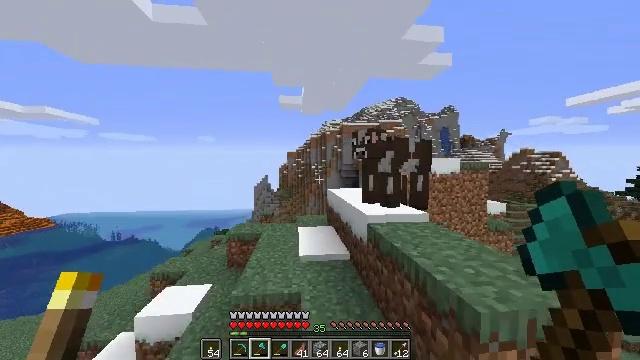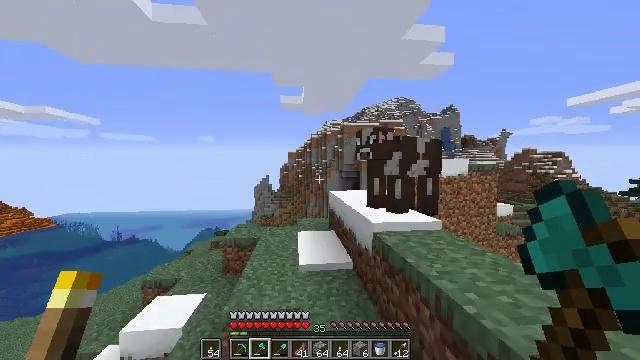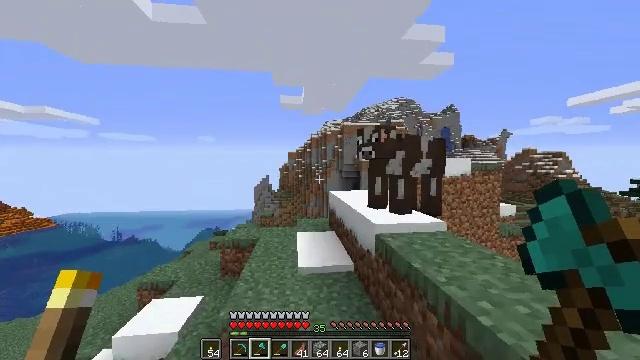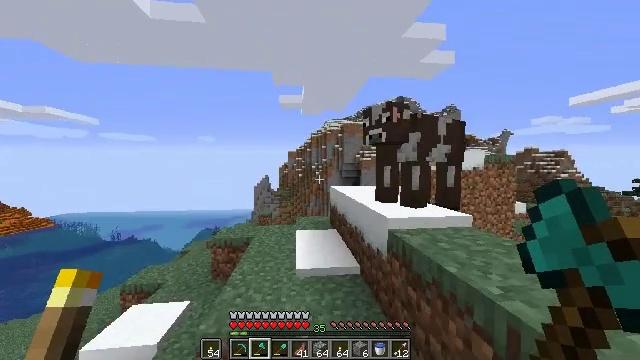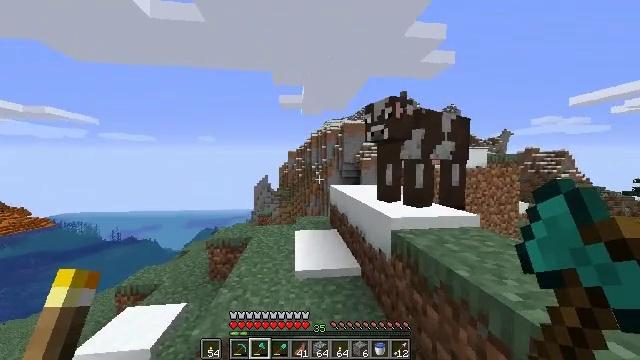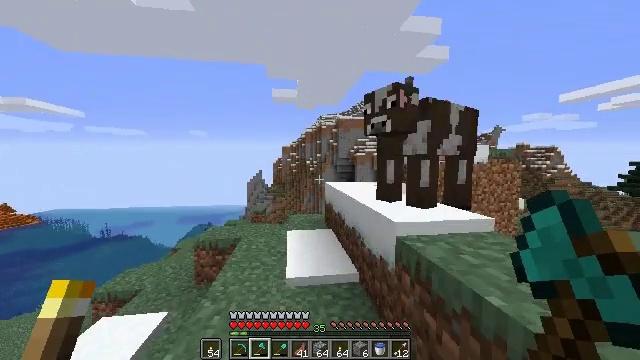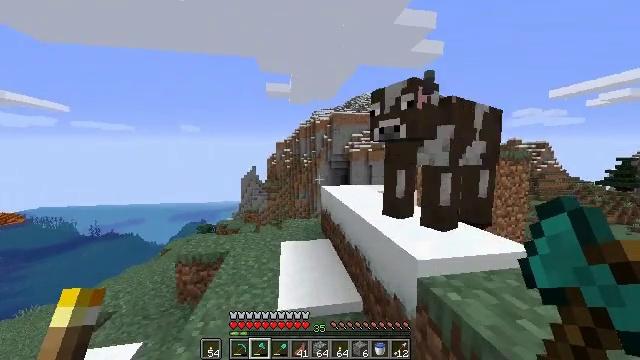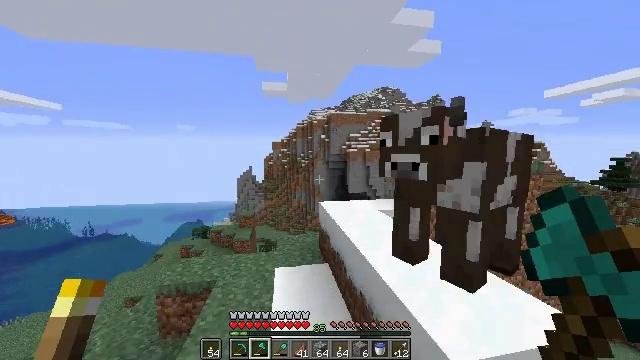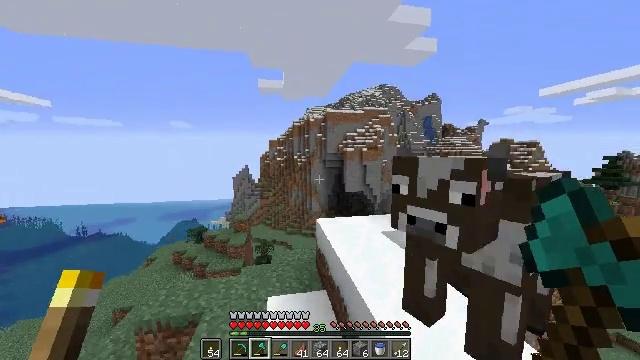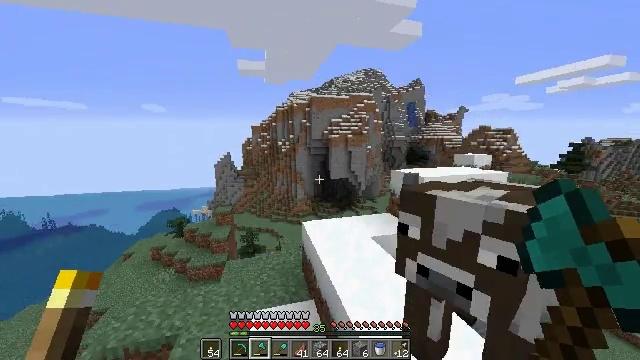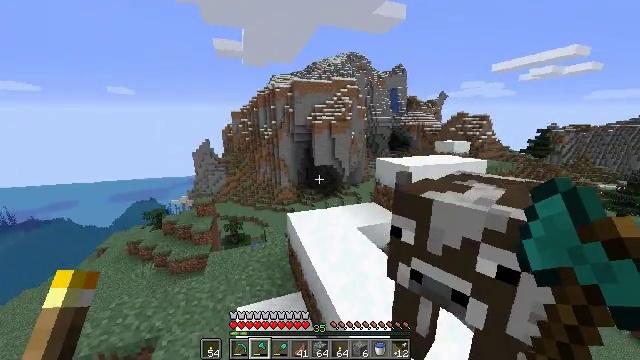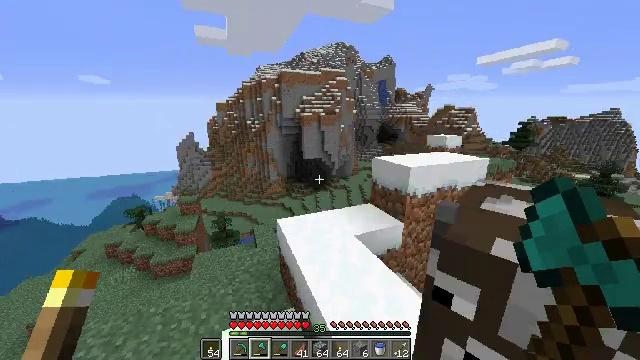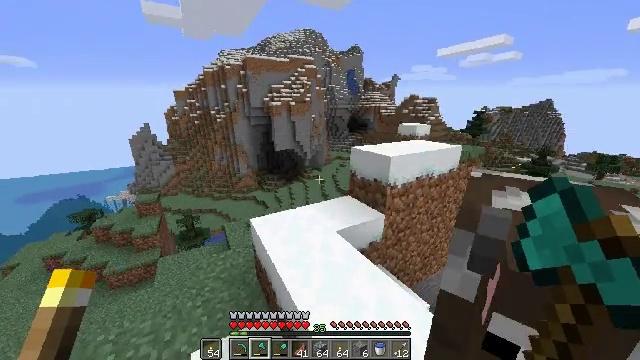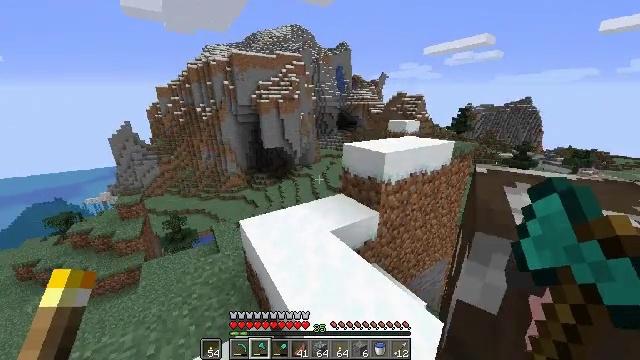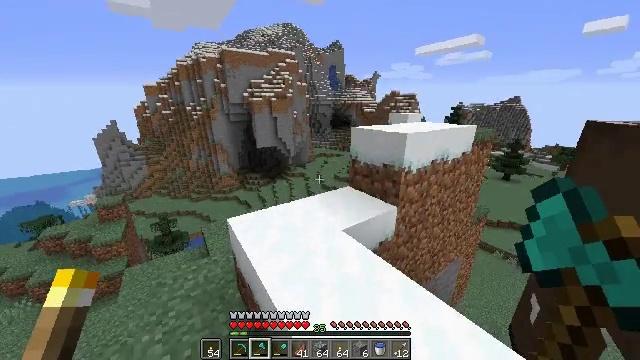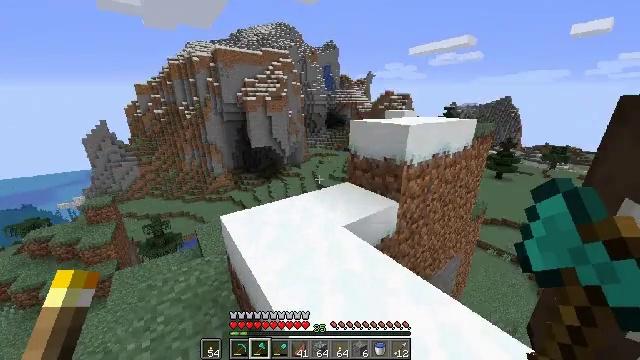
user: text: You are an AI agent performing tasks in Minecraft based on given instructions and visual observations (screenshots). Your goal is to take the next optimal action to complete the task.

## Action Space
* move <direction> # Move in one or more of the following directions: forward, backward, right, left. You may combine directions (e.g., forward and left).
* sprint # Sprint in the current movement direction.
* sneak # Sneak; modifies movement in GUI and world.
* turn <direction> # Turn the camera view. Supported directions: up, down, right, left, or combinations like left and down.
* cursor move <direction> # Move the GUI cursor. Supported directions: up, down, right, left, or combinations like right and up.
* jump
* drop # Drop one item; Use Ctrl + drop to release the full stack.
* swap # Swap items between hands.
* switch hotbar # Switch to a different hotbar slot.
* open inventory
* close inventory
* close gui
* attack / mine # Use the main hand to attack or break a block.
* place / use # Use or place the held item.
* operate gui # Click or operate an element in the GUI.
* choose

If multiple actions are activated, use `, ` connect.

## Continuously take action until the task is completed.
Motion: motion action
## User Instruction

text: Mine oak leaves.
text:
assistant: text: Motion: move forward, sprint, jump
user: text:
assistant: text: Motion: move forward, sprint, jump
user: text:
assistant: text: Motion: move forward, sprint, jump
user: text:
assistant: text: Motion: move forward, sprint, jump
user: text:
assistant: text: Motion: move forward, sprint, turn right and down, jump
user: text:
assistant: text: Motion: move forward, sprint, turn right and down, jump
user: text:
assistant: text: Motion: move forward, sprint, jump
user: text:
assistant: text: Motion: move forward, sprint, jump
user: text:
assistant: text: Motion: move forward, sprint, turn right and down, jump
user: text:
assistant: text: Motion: move forward, sprint, turn right and down, jump
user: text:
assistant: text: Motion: move forward, sprint, turn right and down, jump
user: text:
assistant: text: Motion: move forward, sprint, turn right and down, jump
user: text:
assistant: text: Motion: move forward, sprint, turn right, jump
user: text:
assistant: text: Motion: move forward, sprint, turn right, jump
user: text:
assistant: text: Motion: move forward, sprint, turn right, jump
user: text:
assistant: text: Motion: move forward, sprint
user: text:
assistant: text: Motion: move forward, sprint, turn right
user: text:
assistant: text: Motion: move forward, sprint, turn right
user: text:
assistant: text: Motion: move forward, sprint
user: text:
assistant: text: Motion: move forward, sprint
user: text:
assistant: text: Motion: move forward, sprint, jump
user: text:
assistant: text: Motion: move forward, sprint, jump
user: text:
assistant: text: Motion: move forward, sprint, turn down, jump
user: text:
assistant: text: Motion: move forward, sprint, turn down
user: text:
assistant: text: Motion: move forward, sprint
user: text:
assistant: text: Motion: move forward and move left, sprint
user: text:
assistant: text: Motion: move forward and move left, sprint, turn right and down
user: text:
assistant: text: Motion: move forward and move left, sprint, turn right and down
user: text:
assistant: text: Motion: move forward and move left, sprint, turn down
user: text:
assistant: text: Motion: move forward and move left, sprint, turn down